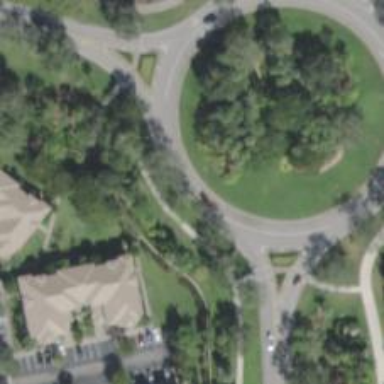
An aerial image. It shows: Tertiary road leading to roundabout.